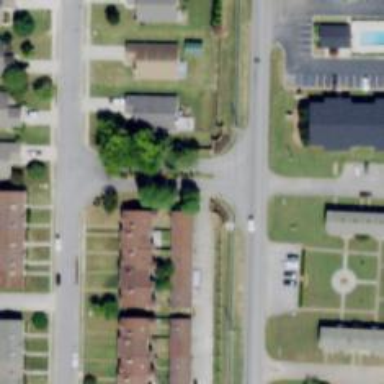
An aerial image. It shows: Residential road.